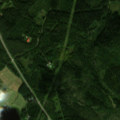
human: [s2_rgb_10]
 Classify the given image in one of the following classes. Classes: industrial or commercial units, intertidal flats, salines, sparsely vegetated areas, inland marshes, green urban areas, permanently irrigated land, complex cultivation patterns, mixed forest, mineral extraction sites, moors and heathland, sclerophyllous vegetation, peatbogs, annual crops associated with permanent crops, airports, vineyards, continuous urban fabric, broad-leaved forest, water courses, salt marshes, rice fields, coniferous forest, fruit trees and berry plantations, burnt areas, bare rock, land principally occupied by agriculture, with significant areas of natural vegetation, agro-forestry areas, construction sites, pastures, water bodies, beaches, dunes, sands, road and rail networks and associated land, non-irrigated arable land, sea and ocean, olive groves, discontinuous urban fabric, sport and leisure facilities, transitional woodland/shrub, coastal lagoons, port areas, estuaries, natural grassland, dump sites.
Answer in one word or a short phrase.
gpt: land principally occupied by agriculture, with significant areas of natural vegetation, coniferous forest, mixed forest, transitional woodland/shrub, water bodies